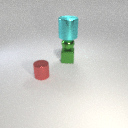
small green metal cube to the right of small red metal cylinder